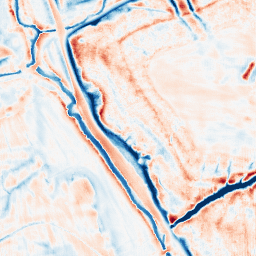
Category: edge_preserving
Decomposition family: bilateral
Decomposition parameters: d: 21
sigma_color: 50
sigma_space: 50
Upsampling method: fft_zeropad
Upsampling parameters: scale: 4
Upsampling scale: 4